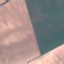
Label: AnnualCrop